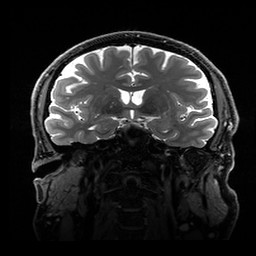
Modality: T2w
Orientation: coronal